Aerial crown-view tile of a tropical tree (Barro Colorado Island, Panama), acquired 20240611:
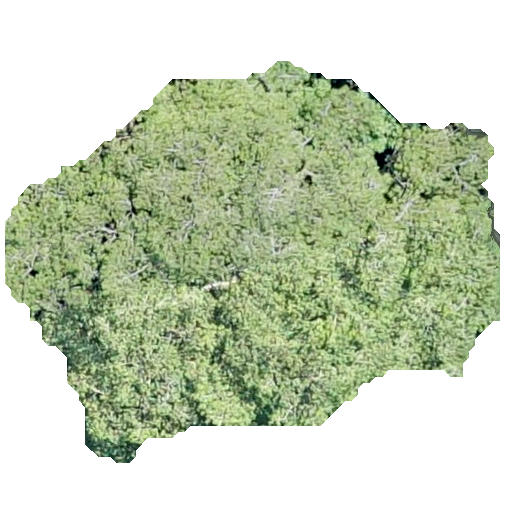
Species: Virola surinamensis
GBIF accepted scientific name: Virola surinamensis
Crown area: 215.173 m²